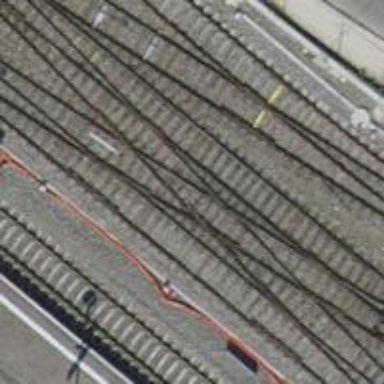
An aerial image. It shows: Single-track electrified railway with contact line. It is spur line for service.